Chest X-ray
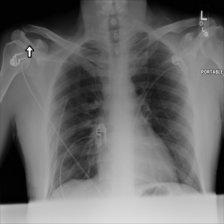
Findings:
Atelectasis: negative
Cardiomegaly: negative
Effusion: negative
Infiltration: negative
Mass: negative
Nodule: negative
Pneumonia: negative
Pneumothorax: negative
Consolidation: negative
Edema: negative
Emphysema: negative
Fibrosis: negative
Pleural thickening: negative
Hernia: negative